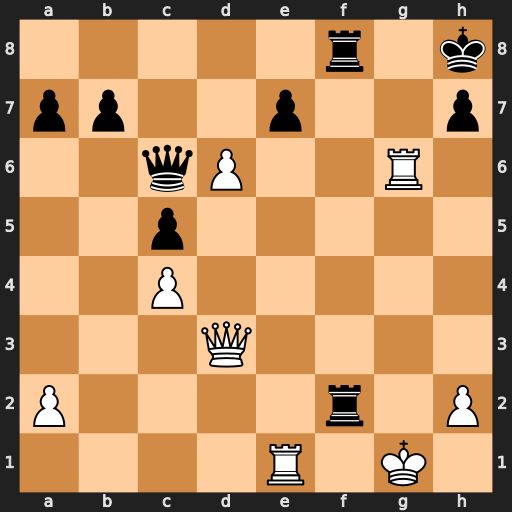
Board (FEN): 5r1k/pp2p2p/2qP2R1/2p5/2P5/3Q4/P4r1P/4R1K1
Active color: w
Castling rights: -
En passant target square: -
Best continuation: Qc3+ R8f6 dxe7